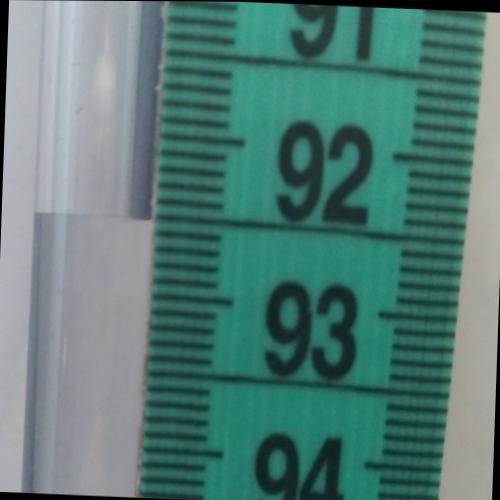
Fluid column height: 92.5 cm